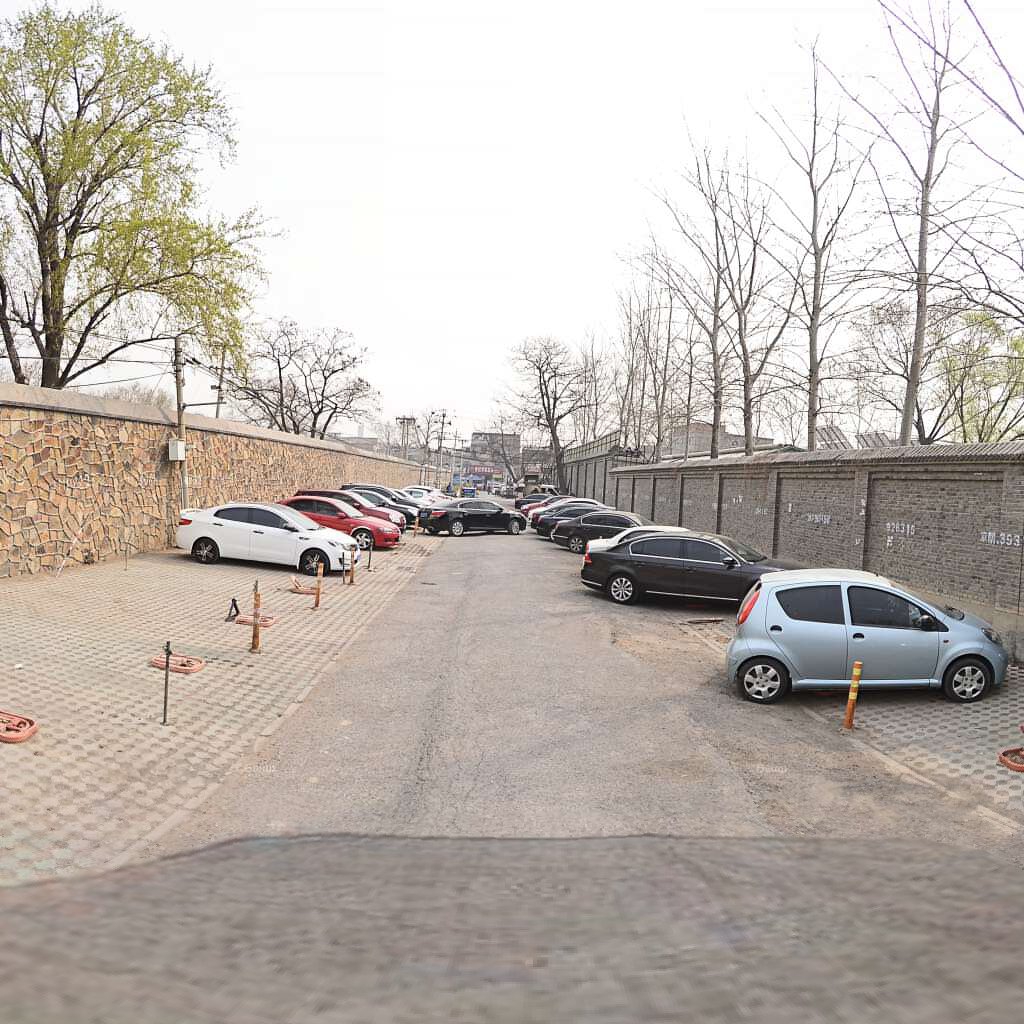
Region: Haidian
Road damage annotations: alligator crack